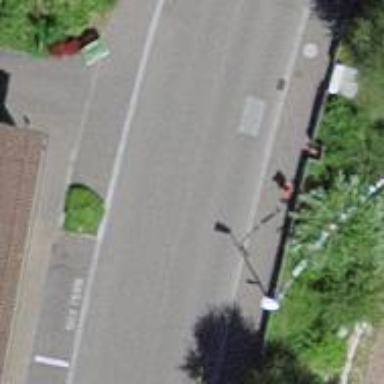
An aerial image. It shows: Residential road with asphalt surface. There are sidewalks on both sides of the road.